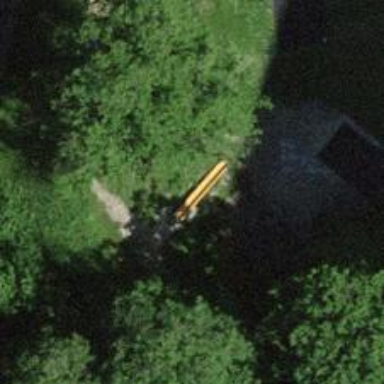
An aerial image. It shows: Playground featuring slide.